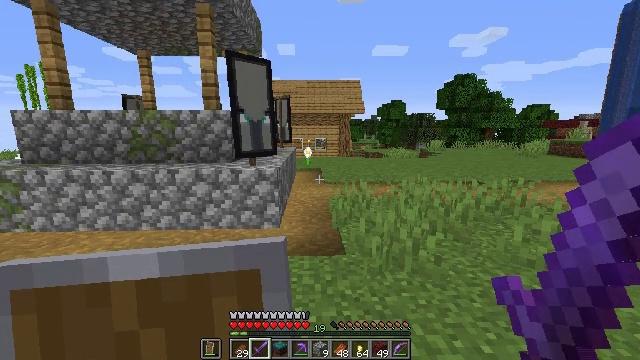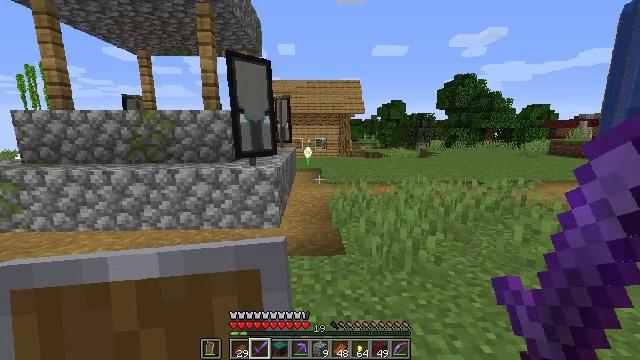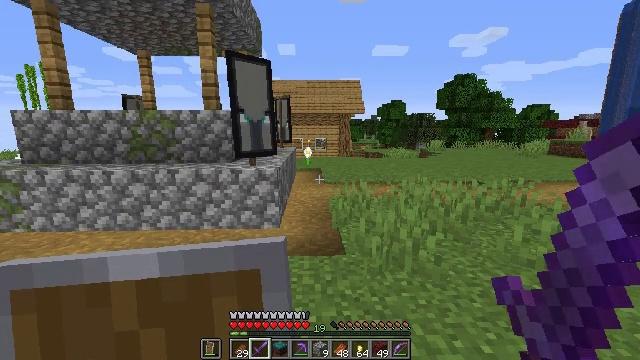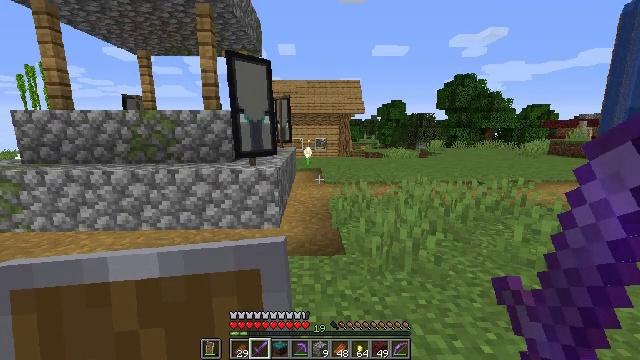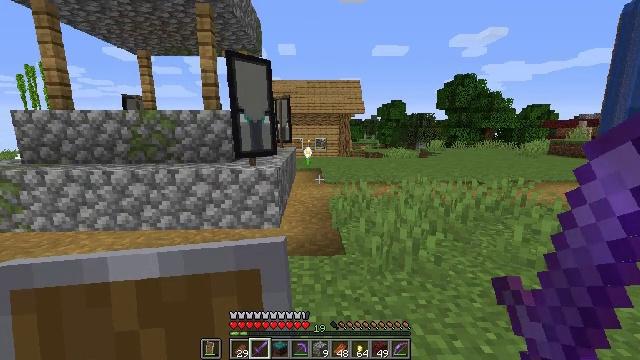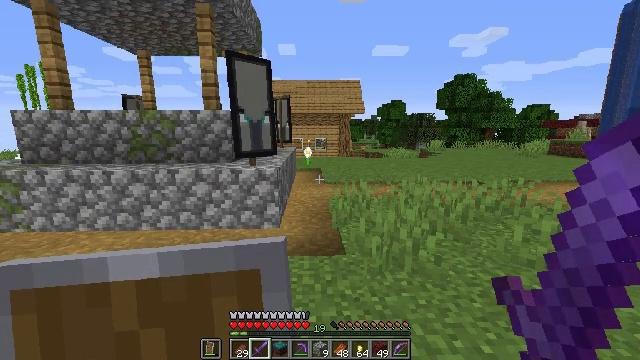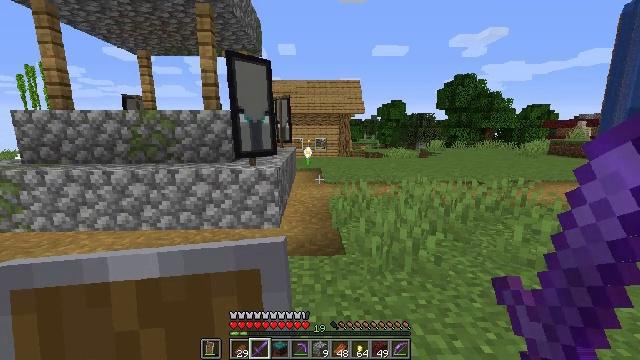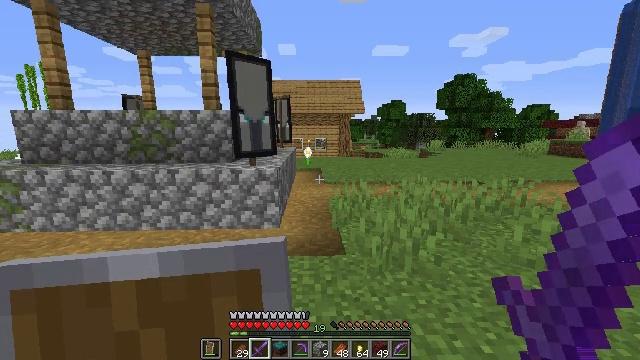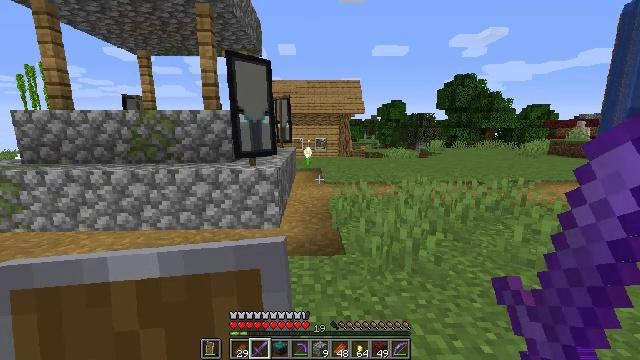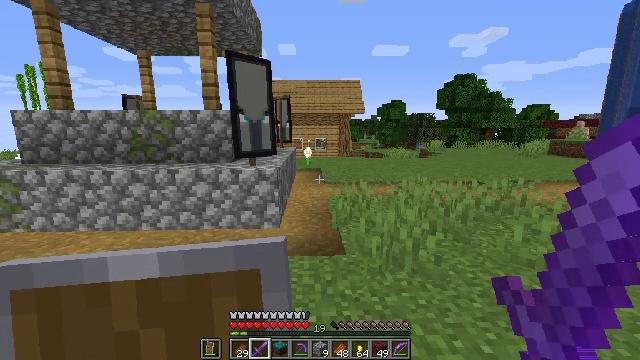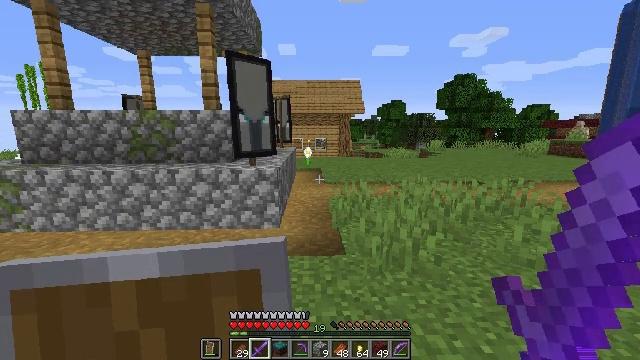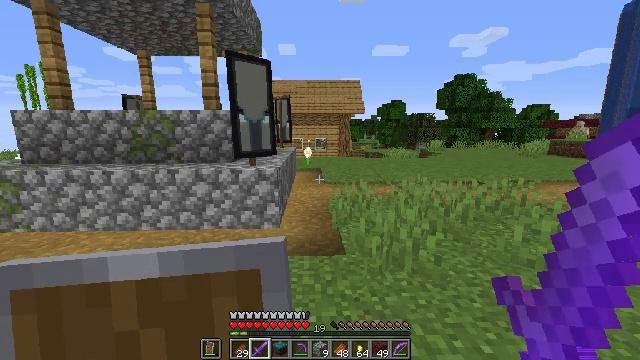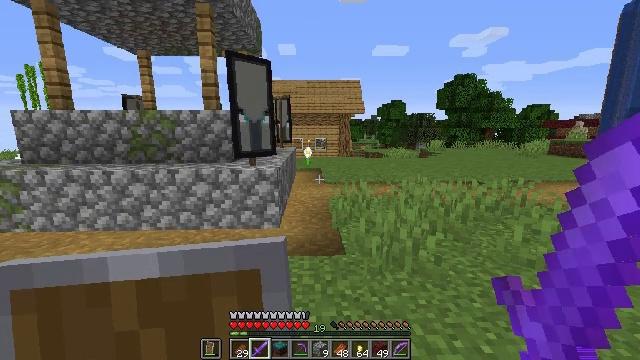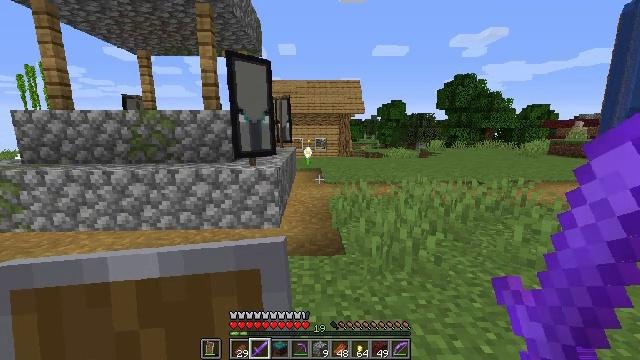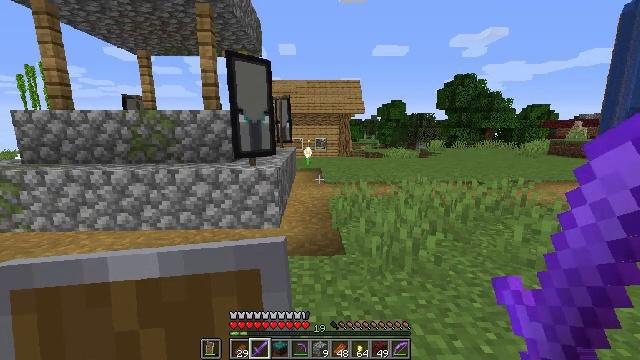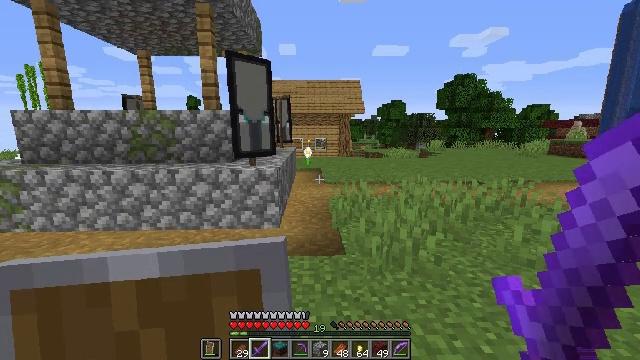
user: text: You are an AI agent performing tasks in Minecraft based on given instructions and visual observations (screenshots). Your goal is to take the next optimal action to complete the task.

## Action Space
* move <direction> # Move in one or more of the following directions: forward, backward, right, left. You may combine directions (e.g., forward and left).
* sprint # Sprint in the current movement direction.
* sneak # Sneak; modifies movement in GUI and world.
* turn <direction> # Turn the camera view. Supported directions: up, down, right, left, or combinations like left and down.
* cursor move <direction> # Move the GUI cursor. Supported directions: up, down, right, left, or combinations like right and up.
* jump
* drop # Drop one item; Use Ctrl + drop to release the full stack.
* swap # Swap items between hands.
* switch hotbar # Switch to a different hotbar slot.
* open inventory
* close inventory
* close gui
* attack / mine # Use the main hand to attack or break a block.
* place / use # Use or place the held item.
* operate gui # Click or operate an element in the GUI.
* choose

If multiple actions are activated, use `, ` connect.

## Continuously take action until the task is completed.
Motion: motion action
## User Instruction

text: Clear away tall grass.
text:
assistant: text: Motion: no_op
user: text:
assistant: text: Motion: no_op
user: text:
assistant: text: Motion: no_op
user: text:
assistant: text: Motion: no_op
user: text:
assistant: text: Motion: no_op
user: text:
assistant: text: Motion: no_op
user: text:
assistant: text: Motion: no_op
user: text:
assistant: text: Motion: no_op
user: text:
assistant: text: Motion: no_op
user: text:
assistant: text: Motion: no_op
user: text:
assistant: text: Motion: no_op
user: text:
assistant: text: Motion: no_op
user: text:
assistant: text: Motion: no_op
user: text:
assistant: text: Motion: no_op
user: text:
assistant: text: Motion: no_op
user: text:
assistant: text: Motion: no_op
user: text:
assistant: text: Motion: no_op
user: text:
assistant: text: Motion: no_op
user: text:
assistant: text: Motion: no_op
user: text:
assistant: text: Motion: no_op
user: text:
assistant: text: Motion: no_op
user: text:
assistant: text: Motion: no_op
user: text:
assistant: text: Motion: no_op
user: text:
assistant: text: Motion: no_op
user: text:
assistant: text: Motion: no_op
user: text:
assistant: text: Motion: no_op
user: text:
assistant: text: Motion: no_op
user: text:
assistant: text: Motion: no_op
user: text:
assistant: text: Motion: no_op
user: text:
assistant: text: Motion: no_op